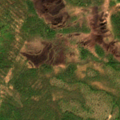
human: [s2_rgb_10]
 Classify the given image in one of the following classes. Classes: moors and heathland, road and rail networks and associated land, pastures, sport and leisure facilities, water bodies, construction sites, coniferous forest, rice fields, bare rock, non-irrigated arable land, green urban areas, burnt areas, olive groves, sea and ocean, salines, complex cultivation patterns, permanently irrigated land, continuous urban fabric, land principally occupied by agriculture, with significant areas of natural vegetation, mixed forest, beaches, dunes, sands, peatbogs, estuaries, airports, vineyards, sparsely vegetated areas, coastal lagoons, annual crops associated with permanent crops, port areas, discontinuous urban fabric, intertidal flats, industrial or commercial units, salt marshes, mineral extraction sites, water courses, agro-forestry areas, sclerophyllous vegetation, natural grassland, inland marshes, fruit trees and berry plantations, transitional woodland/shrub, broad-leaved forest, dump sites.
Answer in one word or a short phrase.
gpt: coniferous forest, mixed forest, transitional woodland/shrub, peatbogs